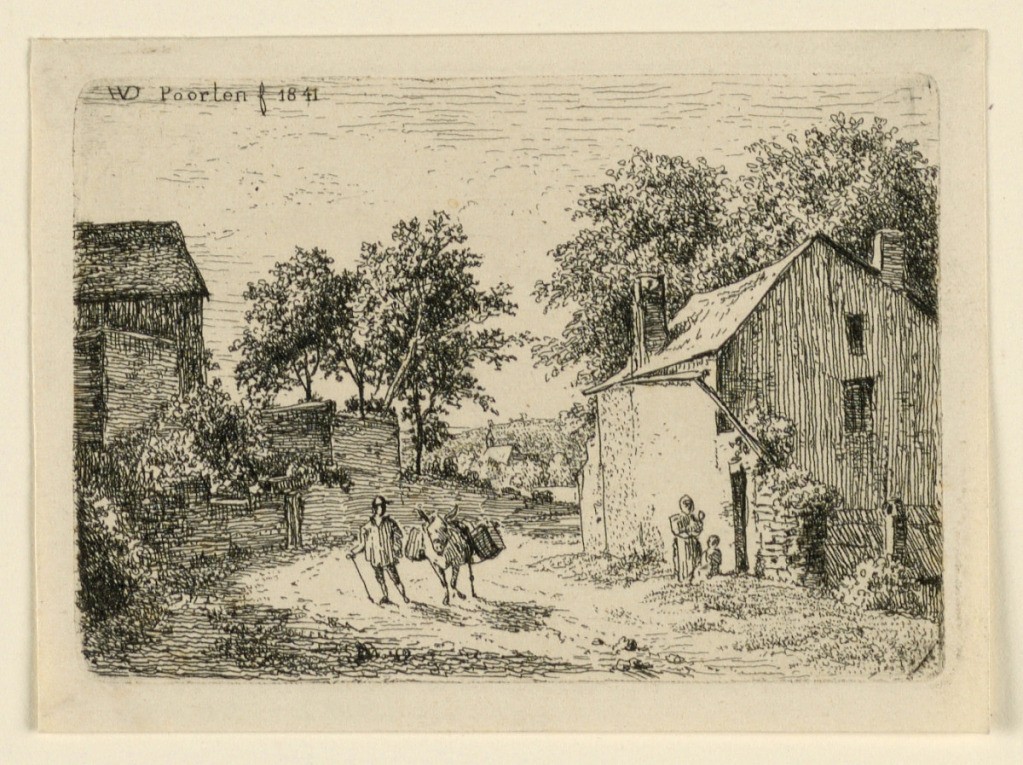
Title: Les petites chaumieres
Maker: Hendrik Joseph Franciscus van der Poorten, Netherlands, 1789 - 1874
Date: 1841
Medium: Etching on paper
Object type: Print
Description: A village road flanked by small houses, with trees behind.. Man and donkey, woman with children in the foreground